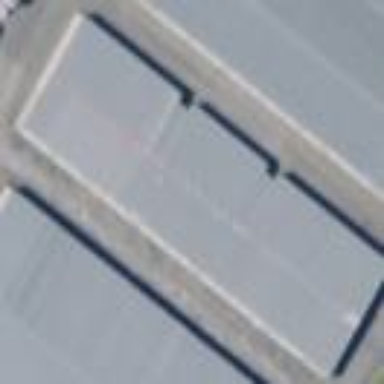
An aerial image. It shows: Building housing storage rental shop.